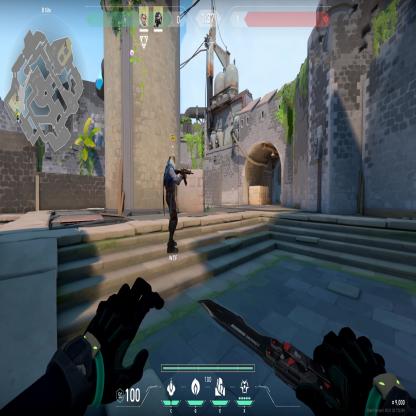
Label: teammate